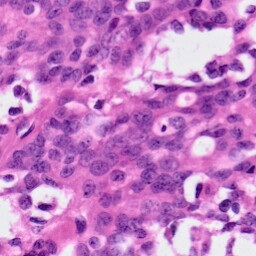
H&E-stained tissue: Ovarian